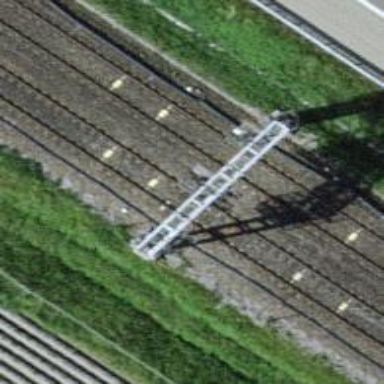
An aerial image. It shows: Railway signal.